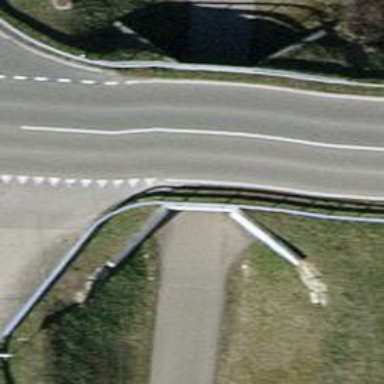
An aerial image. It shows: Footway with asphalt surface going through tunnel.